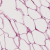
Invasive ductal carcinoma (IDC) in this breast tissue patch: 0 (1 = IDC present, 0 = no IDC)